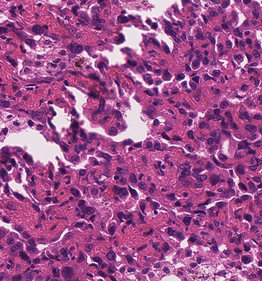
Tumor epithelial tissue: yes
Tumor-associated stroma tissue: yes
Normal tissue: no